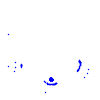
Particle: pion